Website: slack
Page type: review-order
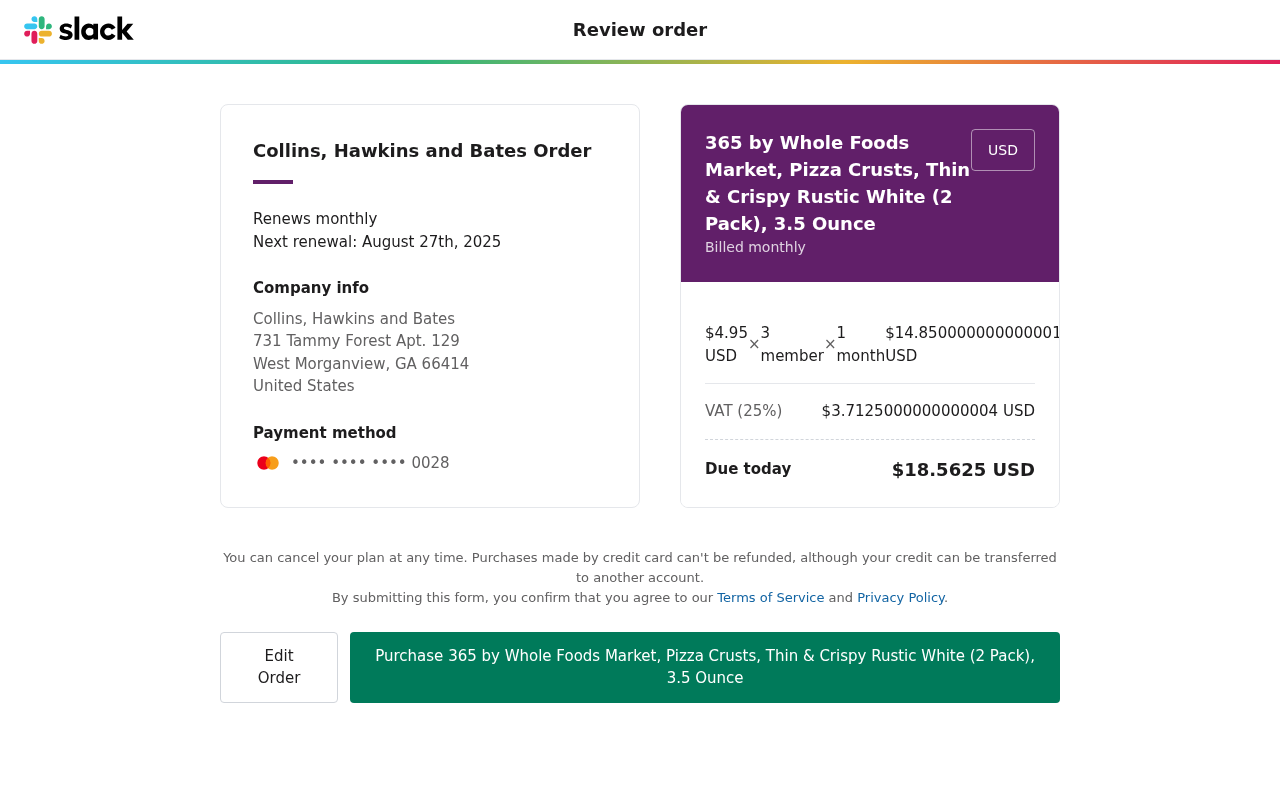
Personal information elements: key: PII_CARD_LAST4
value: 0028
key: PII_CITY_STATE_ZIP
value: West Morganview, GA 66414
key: PII_COMPANY
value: Collins, Hawkins and Bates
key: PII_COUNTRY
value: United States
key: PII_STREET
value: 731 Tammy Forest Apt. 129
Product elements: key: PRODUCT1_NAME
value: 365 by Whole Foods Market, Pizza Crusts, Thin & Crispy Rustic White (2 Pack), 3.5 Ounce
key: PRODUCT1_PRICE
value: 4.95
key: PRODUCT1_QUANTITY
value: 3
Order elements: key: ORDER_RENEWAL_DATE
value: August 27th, 2025
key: ORDER_SUBTOTAL
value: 14.850000000000001
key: ORDER_TAX
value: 3.7125000000000004
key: ORDER_TOTAL
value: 18.5625